Question: I have 3 points and their coordinates. There is a line between two of them I want to find if third point is between those who create line and is near the line. On fig.1 is shown case where I can use formula to find if points are collinear. In fig.2 there is line between A and B. I want to check for point in range let's say 15px and to find that point C is between A and B and is near to the line and ignore point D because it is far from the line.

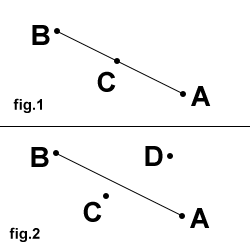
Answer: Perform orthogonal projection of point 'C' onto line 'AB' and find the projection point 'P': the nearest to 'C' point of line 'AB'. Now, all you need to do is use the length of segment 'CP' to determine how close 'C' is to the line. And use the position of 'P' with relation to 'A' and 'B' to determine whether 'C' is "between" 'A' and 'B'.
Orthogonal projection of a point onto a line is a standard primitive operation in computational geometry. See <URL>, for one example.
I'd do it this way:
1. The normal vector of line AB is (By - Ay, -(Bx - Ax))
2. Add this vector to point C and obtain point C' C'x = Cx + By - Ay
C'y = Cy - Bx + Ax
3. Find the intersection of line AB and line CC'. The intersection point is your projection point P.